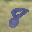
Label: 8